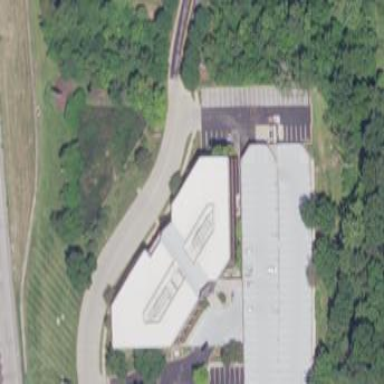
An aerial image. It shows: Office building.